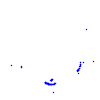
Particle: proton